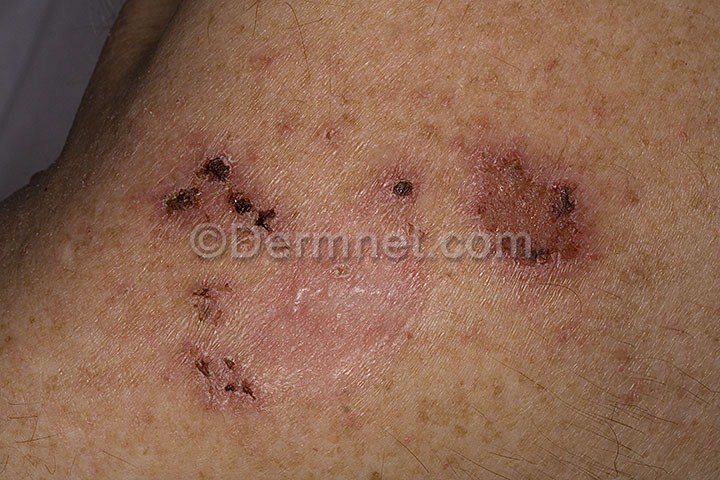
Disease: Actinic Keratosis Basal Cell Carcinoma and other Malignant Lesions